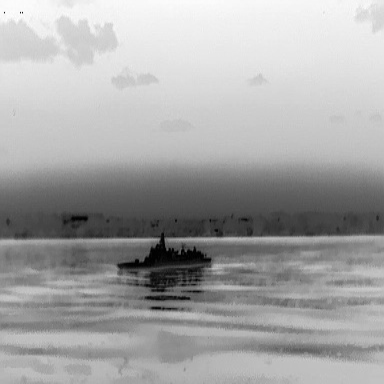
There is a warship in the infrared image.